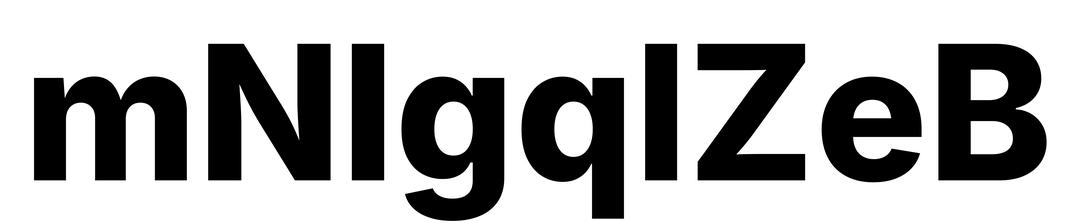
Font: Inter_ExtraBold